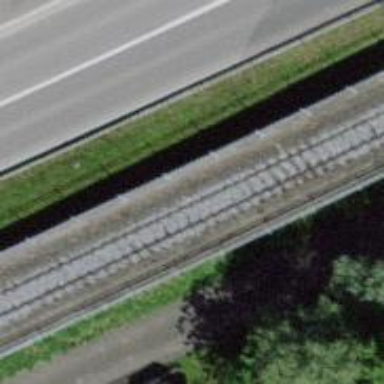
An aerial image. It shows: Narrow-gauge railway running alongside embankment with electrified contact lines.